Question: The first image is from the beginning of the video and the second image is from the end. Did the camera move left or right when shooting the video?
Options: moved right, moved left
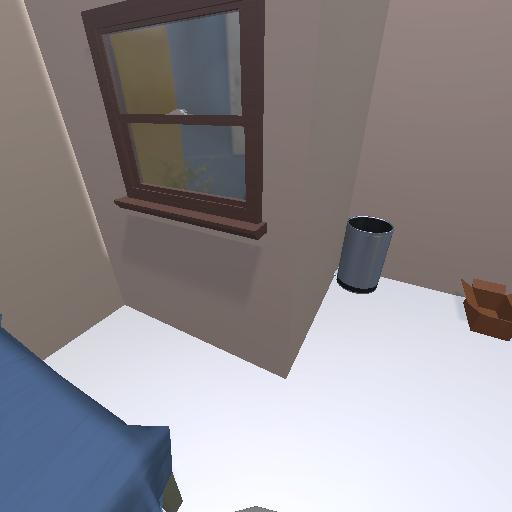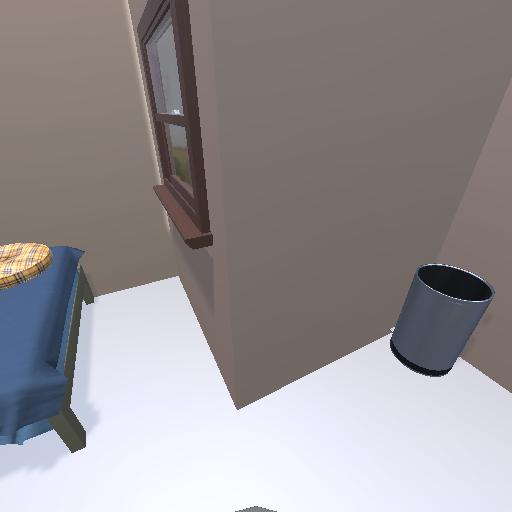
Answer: moved right